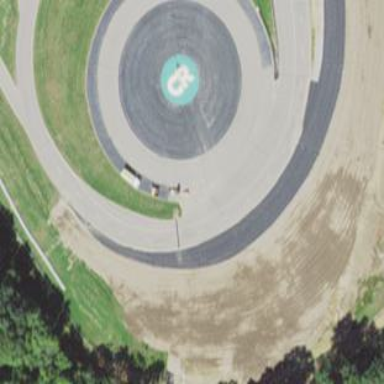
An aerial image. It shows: Motor sport raceway.